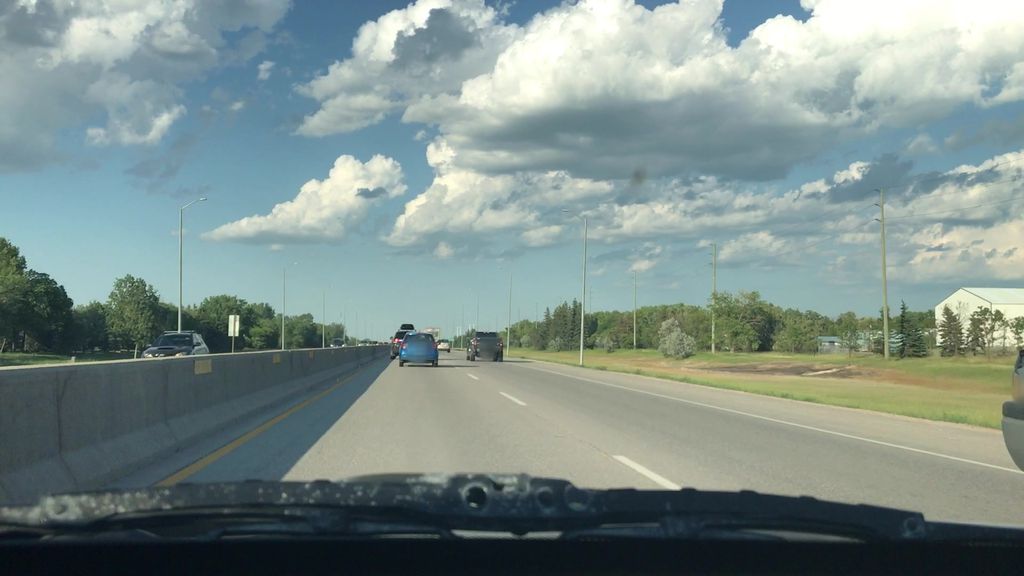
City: winnipeg